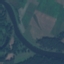
Land use / land cover: River